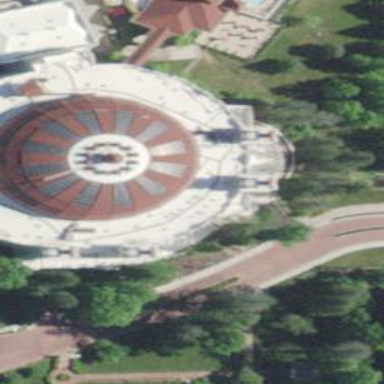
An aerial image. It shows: Part of building with distinctive red dome-shaped roof.